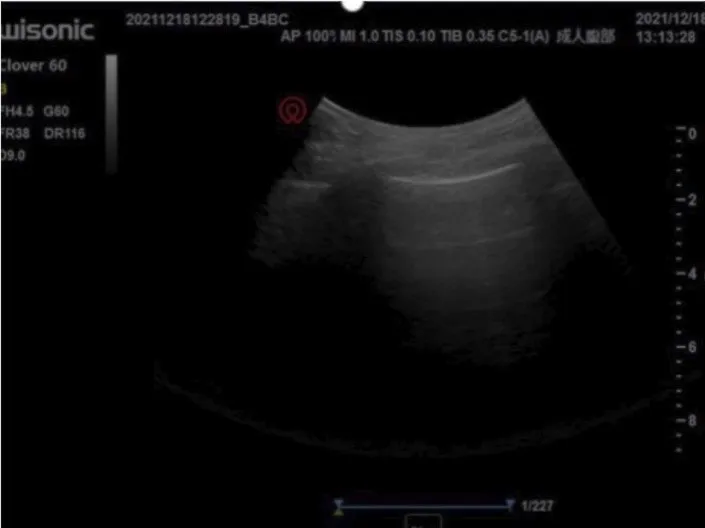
There were no obvious signs of increased extravascular lung water preoperatively. No B-line was found in preoperative and intraoperative lung ultrasonography, and only A-lines were found.
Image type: radiology (ultrasound)